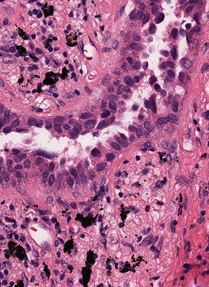
Tumor epithelial tissue: yes
Tumor-associated stroma tissue: yes
Normal tissue: no